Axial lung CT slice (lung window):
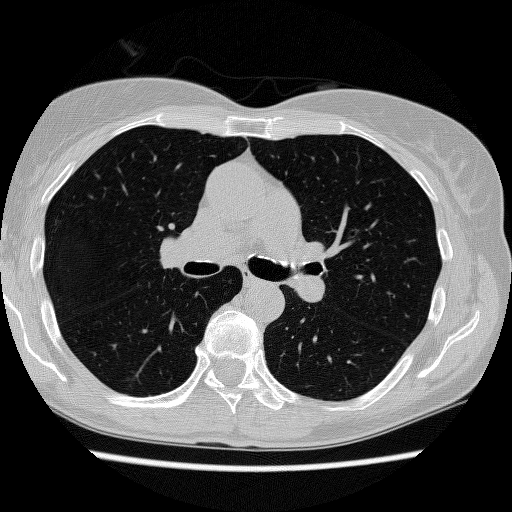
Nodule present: no